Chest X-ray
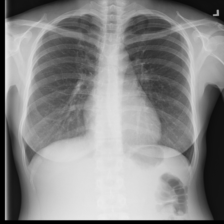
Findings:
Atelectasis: negative
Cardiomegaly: negative
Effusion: negative
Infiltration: negative
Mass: negative
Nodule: positive
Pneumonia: negative
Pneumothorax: negative
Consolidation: negative
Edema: negative
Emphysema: negative
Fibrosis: negative
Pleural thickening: negative
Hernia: negative